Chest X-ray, PA view. Patient: 26 years old, sex M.
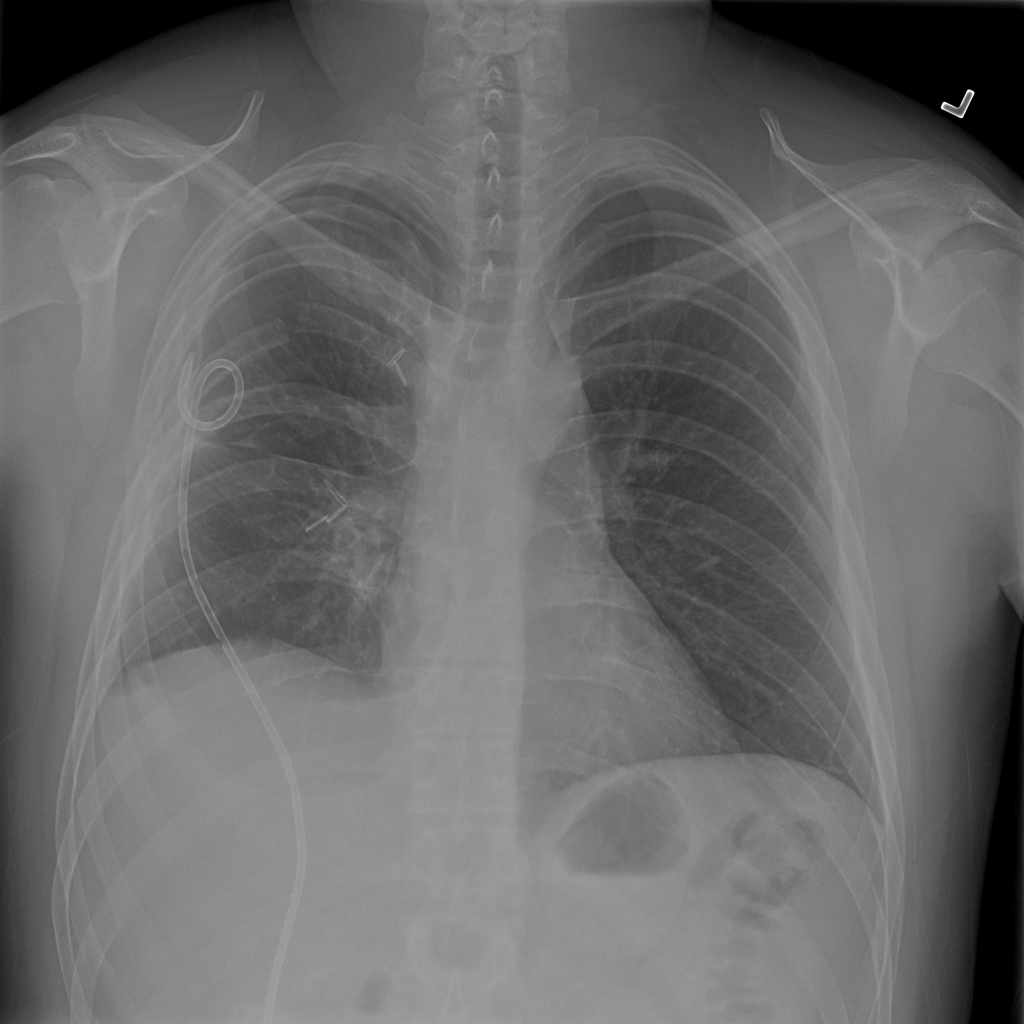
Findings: No Finding